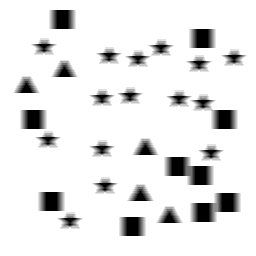
Squares: 10
Triangles: 5
Stars: 15
Total shapes: 30